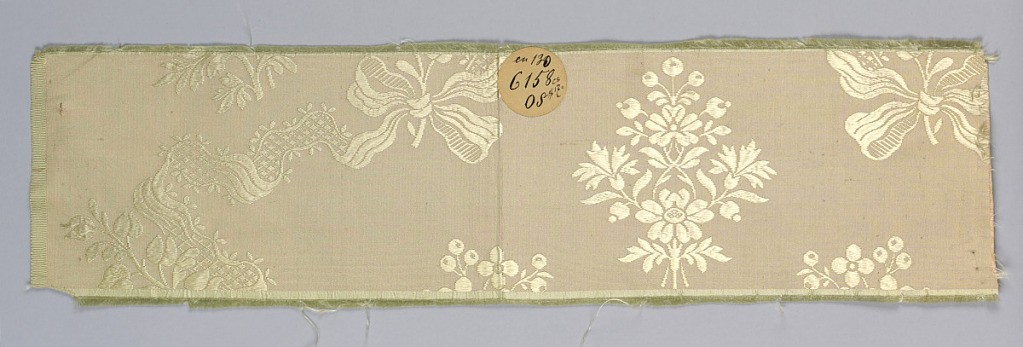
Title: Samples
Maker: Orinoka Mills, Philadelphia, Pennsylvania, USA
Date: ca. 1910
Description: a. Light green ground with off-white pattern.
b. Light green ground with pink pattern.